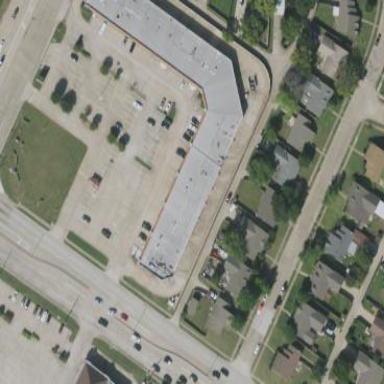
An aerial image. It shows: Retail building.